Question: i want to customize sakai site tool configuration like this format using layouts. but by default in sakai layout is possible by double layout or single layout. actually i need combination of both first row is double column layout and remaining single column layouts.
please tell me is there any option to do like this.or provide me guidance how to customize .here i am inserted image i want tool alignment like this
Thanks In Advance
<URL>

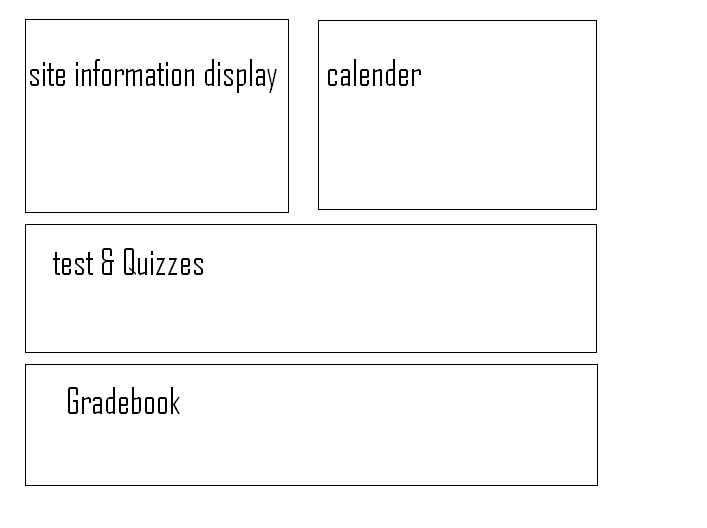
Answer: finally its working i did this. Please provide any suggestions if required for more flexibility or any other way to do this.
Add
'''
public static final int LAYOUT_MY_CUSTOM = 2;
'''
Change this in
'''
protected BaseSitePage(BaseSiteService siteService, Site site, String id, String title, String layout,
boolean popup)
{}
if (layout.equals(String.valueOf(LAYOUT_SINGLE_COL)))
{
m_layout = LAYOUT_SINGLE_COL;
}
else if (layout.equals(String.valueOf(LAYOUT_DOUBLE_COL)))
{
m_layout = LAYOUT_DOUBLE_COL;
}
else if(layout.equals(String.valueOf(LAYOUT_MY_CUSTOM))){
m_layout = LAYOUT_MY_CUSTOM;
}
And
protected BaseSitePage(BaseSiteService siteService, Site site, String id, String title, String layout,
boolean popup)
{} method
else if(layout.equals(String.valueOf(LAYOUT_MY_CUSTOM))){
m_layout = LAYOUT_MY_CUSTOM;
}
And
public void setLayout(int layout)
{
if ((layout == LAYOUT_SINGLE_COL) || (layout == LAYOUT_DOUBLE_COL) || (layout == LAYOUT_MY_CUSTOM))
{
m_layout = layout;
}
else
M_log.warn("setLayout(): set to invalid value: " + layout);
}
'''
'''
public String[] getLayoutNames()
{
String[] rv = new String[3];
rv[0] = rb.getString("sitpag.lay_sngl");
rv[1] = rb.getString("sitpag.lay_dbl");
rv[2] = rb.getString("sitpag.lay_cust1");
return rv; }
'''
Comment following code in the method
'''
public void includePage(PortalRenderContext rcontext, HttpServletResponse res,
HttpServletRequest req, Session session, SitePage page,
String toolContextPath, String wrapperClass) throws IOException
{
rcontext.put("pageColumnLayout", (page.getLayout()==SitePage.LAYOUT_DOUBLE_COL) ? "col1of2": "col1");
'''
and replace the code
'''
if(page.getLayout() == SitePage.LAYOUT_DOUBLE_COL){
rcontext.put("pageColumnLayout","col1of2");
}
else if(page.getLayout() == SitePage.LAYOUT_MY_CUSTOM){
rcontext.put("pageColumnLayout","SingleDouble");
}
else{
rcontext.put("pageColumnLayout","col1");
}
'''
And change
'''
rcontext.put("pageTwoColumn", Boolean
.valueOf(page.getLayout() == SitePage.LAYOUT_DOUBLE_COL || page.getLayout() == SitePage.LAYOUT_MY_CUSTOM));
And
// do the second column if needed
if (page.getLayout() == SitePage.LAYOUT_DOUBLE_COL ||page.getLayout() == SitePage.LAYOUT_MY_CUSTOM)
'''
Add custom layout to following method 8990 line
'''
private void addSynopticTool(SitePage page, String toolId,
String toolTitle, String layoutHint) {
if (page.getContainingSite() != null) {
if (page.getLayout() != SitePage.LAYOUT_SINGLE_COL || page.getLayout() != SitePage.LAYOUT_MY_CUSTOM|| !page.getContainingSite().isCustomPageOrdered() ) {
page.setLayout(SitePage.LAYOUT_DOUBLE_COL);
}
}
}
'''
Comment the following
'''
/*pageElement.setAttribute("layout", (context.get("pageColumnLayout")
.equals("col1")) ? "0" : "1");*/
'''
And replace with
'''
String selectedLayout="0";
//context.put("pageColumnLayout","SingleDouble");
if(context.get("pageColumnLayout").equals("col1of2")){
selectedLayout="1";
}
else if(context.get("pageColumnLayout").equals("SingleDouble")){
selectedLayout="2";
}
else{
selectedLayout="0";
}
'''
And add following statements in if (selected)
'''
if(context.get("pageColumnLayout").equals("SingleDouble")){
Element column3 = doc.createElement("column");
Element column4 = doc.createElement("column");
Element column5 = doc.createElement("column");
column3.setAttribute("index","3");
column4.setAttribute("index","4");
column5.setAttribute("index","5");
LinkedList l1=new LinkedList();
LinkedList l2=new LinkedList();
LinkedList all=new LinkedList();
List column0Tools=(List)context.get("pageColumn0Tools");
List column1Tools=(List)context.get("pageColumn1Tools");
if(column0Tools !=null){
l1.add(column0Tools.get(0));
column3.appendChild(createColumnToolsXml(doc,l1, page));
column0Tools.remove(0);
if(column0Tools !=null)
{
all.addAll(column0Tools);
}
columns.appendChild(column3);
if(column1Tools !=null && column1Tools.size()>0 )
{ l2.add(column1Tools.get(0)); column4.appendChild(createColumnToolsXml(doc,l2, page));
column1Tools.remove(0);
if(column1Tools !=null){
all.addAll(column1Tools);
}
}
columns.appendChild(column4);
if(all !=null){
column5.appendChild(createColumnToolsXml(doc,all, page));
}
columns.appendChild(column5);
}
'''
Add the following into portal.xslt and osp-portal.xsl
'''
<!--
===============match single and Double============
process a selected page with two column layouts
param:content - "true" or "false" if rendering tool content or tool list
=========================================================
-->
<xsl:template match="page[@layout='2' and @selected='true']">
<xsl:param name="content"/>
<xsl:if test="$content='true'">
<xsl:call-template name="page-content-custom">
<xsl:with-param name="page" select="."/>
</xsl:call-template>
</xsl:if>
<xsl:if test="$content='false'">
<li>
<a accesskey="1" class="selected" href="#">
<xsl:attribute name="accesskey">
<xsl:value-of select="../../@order"/>
</xsl:attribute>
<xsl:value-of select="title"/>
</a>
</li>
</xsl:if>
</xsl:template>
<!--Custom Sarath -->
<xsl:template name="page-content-custom">
<xsl:param name="page" />
<h1 class="skip">
<xsl:value-of select="$externalized/entry[@key='sit.contentshead']" />
</h1>
<a id="tocontent" class="skip" name="tocontent"></a>
<div id="content">
<div id="col1of2">
<div class="portlet">
<p class="pageId">$page</p>
<xsl:for-each select="$page/columns/column[@index='3']/tools/tool">
<xsl:call-template name="tool">
<xsl:with-param name="tool" select="." />
</xsl:call-template>
</xsl:for-each>
</div>
</div>
<div id="col2of2">
<div class="portlet">
<xsl:for-each select="$page/columns/column[@index='4']/tools/tool">
<xsl:call-template name="tool">
<xsl:with-param name="tool" select="." />
</xsl:call-template>
</xsl:for-each>
</div>
</div>
<div id="col1">
<div class="portlet">
<xsl:for-each select="$page/columns/column[@index='5']/tools/tool">
<xsl:call-template name="tool">
<xsl:with-param name="tool" select="." />
</xsl:call-template>
</xsl:for-each>
</div>
</div>
</div>
</xsl:template>
'''
in file
'''
#col1_new{
padding-right: .0em;
clear:both;
}
#col1of2_new{
width: 51%;
*/width: 48%;
float: left;
margin: 0;
margin-left: 0.3em;
}
#col2of2_new{
width: 48%;
*/width: 48%;
float: right;
}
'''